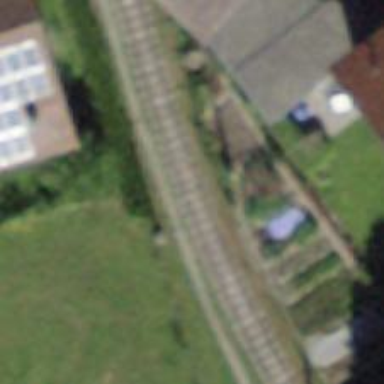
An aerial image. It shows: Narrow-gauge railway yard with electrified contact lines.